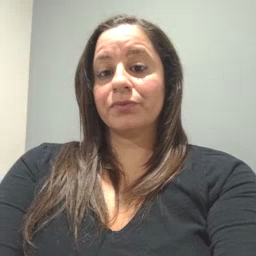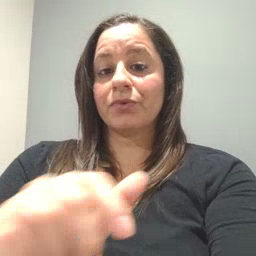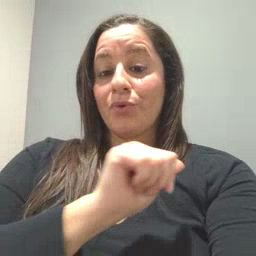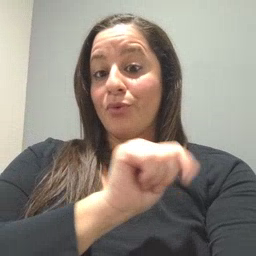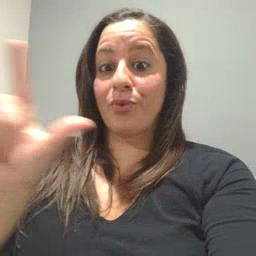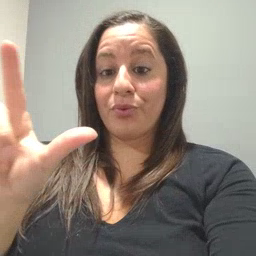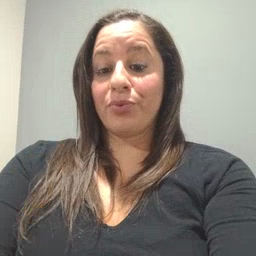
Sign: all